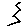
Label: zigzag